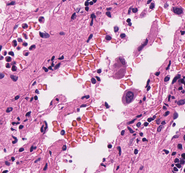
Tumor epithelial tissue: no
Tumor-associated stroma tissue: no
Normal tissue: yes